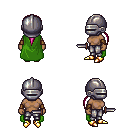
a pixel art fantasy rpg character, female body template, human, dark skin, green cape, metal pants, pink ponytail hairstyle, metal helm, cloth bracers, gold boots, dagger, four views (front, back, left, right), 2x2 character sprite sheet, small pixel art, hard edges, no anti-aliasing